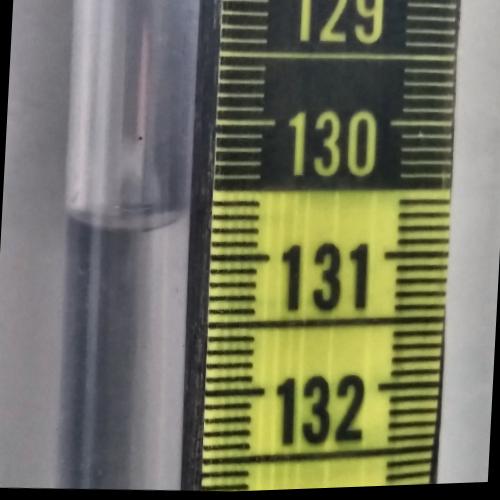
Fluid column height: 130.7 cm